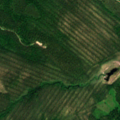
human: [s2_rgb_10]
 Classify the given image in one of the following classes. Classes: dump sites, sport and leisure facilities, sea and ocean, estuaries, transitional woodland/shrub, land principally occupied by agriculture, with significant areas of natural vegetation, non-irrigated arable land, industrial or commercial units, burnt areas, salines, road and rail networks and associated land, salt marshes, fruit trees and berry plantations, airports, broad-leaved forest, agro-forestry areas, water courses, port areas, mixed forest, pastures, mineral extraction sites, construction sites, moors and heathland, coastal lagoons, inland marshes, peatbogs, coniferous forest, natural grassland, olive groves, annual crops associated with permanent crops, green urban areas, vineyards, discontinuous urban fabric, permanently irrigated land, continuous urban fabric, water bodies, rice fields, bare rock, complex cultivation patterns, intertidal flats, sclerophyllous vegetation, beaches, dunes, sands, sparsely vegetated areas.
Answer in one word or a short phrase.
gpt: coniferous forest, transitional woodland/shrub